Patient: sex F, age 71
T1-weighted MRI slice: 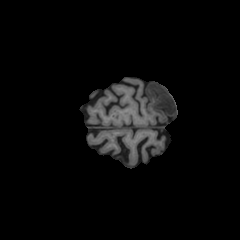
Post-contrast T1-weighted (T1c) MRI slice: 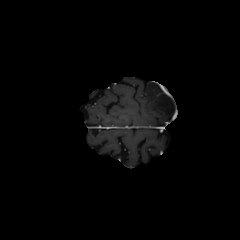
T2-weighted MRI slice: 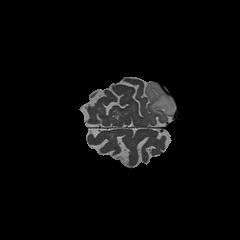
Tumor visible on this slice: yes
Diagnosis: Astrocytoma, IDH-mutant
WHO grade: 2